Field crop: maize
Growth stage: 1
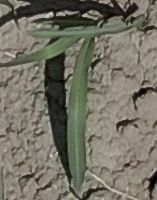
Species: sorghum